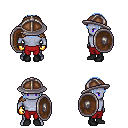
a pixel art fantasy rpg character, male body template, dark elf, purple skin, leather shoulder armor, red pants, white cyan long bangs hairstyle, chain helm, gold gloves, black shoes, shield, four views (front, back, left, right), 2x2 character sprite sheet, small pixel art, hard edges, no anti-aliasing